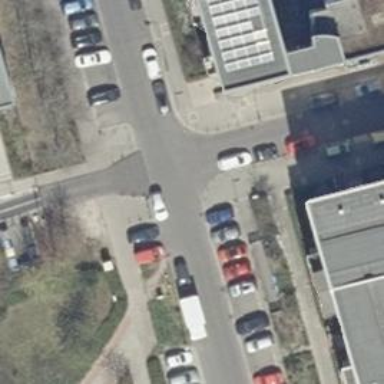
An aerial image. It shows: Unmarked road crossing.